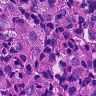
Metastatic tissue present: yes